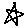
Label: star